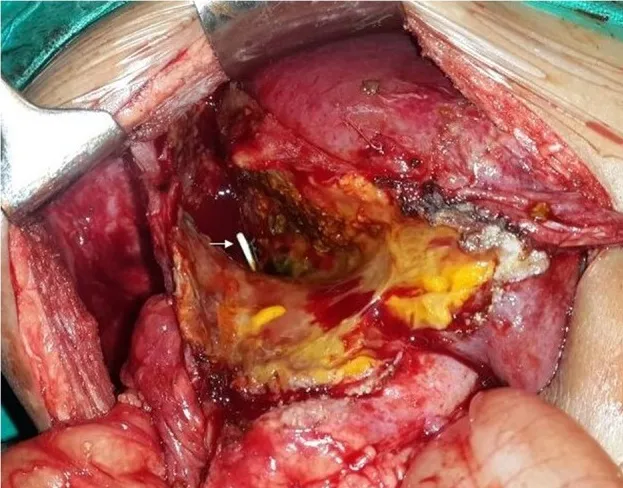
Intraoperative photograph showing the stent protruding into the peritoneal cavity (arrow) from the hepatic duct confluence.
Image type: medical_photograph (other_medical_photograph)